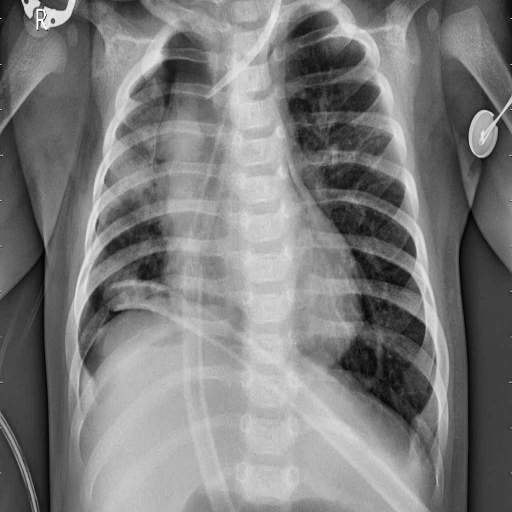
Finding: PNEUMONIA